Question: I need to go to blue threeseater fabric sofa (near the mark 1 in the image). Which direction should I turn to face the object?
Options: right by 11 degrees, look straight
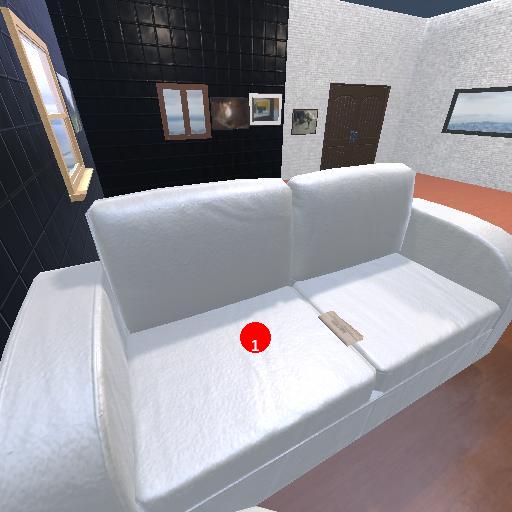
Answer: right by 11 degrees